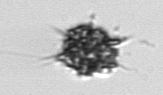
Label: Dictyocha